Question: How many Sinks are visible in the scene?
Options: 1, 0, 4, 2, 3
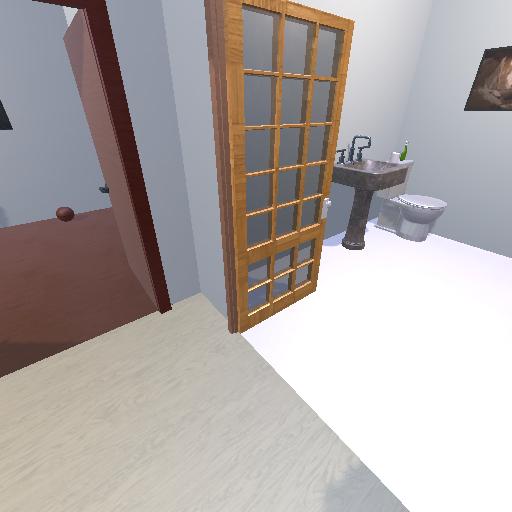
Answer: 1